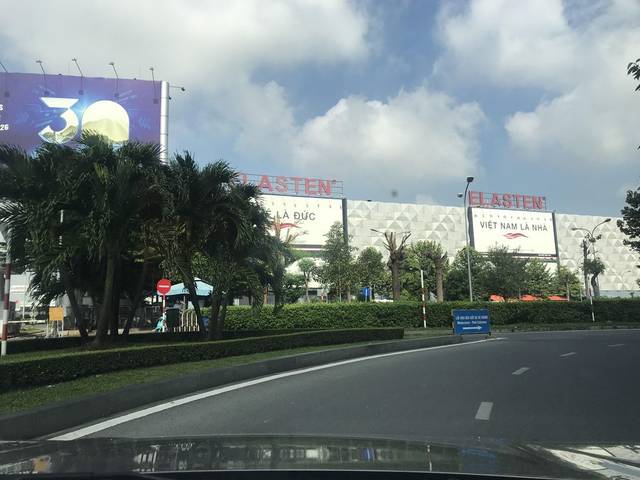
Region: Vietnam
Coordinates: 10.813, 106.665